Question: How can I move the pin image so that the bottom of the image points to the location (like the default pin). Currently the center of the image points to that location (San Francisco).

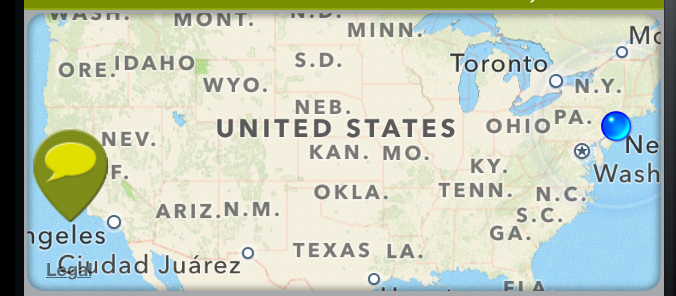
Answer: You'll need to calculate the number of pixels to offset and then set the 'centerOffset' property.
> By default, the center point of an annotation view is placed at the
coordinate point of the associated annotation. You can use this
property to reposition the annotation view as needed. This x and y
offset values are measured in pixels. Positive offset values move the
annotation view down and to the right, while negative values move it
up and to the left.